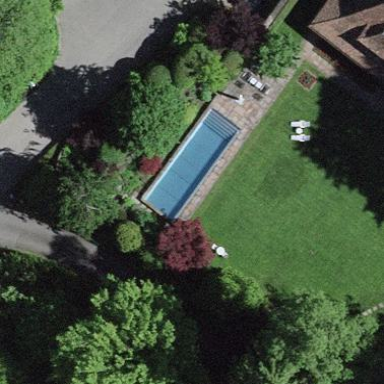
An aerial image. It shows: Swimming pool located in leisure land.